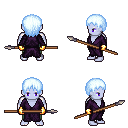
a pixel art fantasy rpg character, male body template, dark elf, purple skin, purple robe, teal pants, white cyan plain hairstyle, gold gloves, spear, four views (front, back, left, right), 2x2 character sprite sheet, small pixel art, hard edges, no anti-aliasing